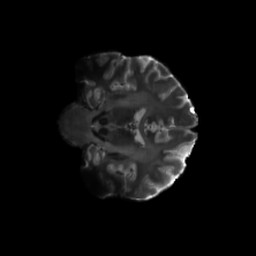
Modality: T2w
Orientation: coronal
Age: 27
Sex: female
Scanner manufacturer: siemens
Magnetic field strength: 6.98 T
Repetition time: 7.08 s
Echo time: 0.0756 s